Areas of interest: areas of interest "Commercial service"
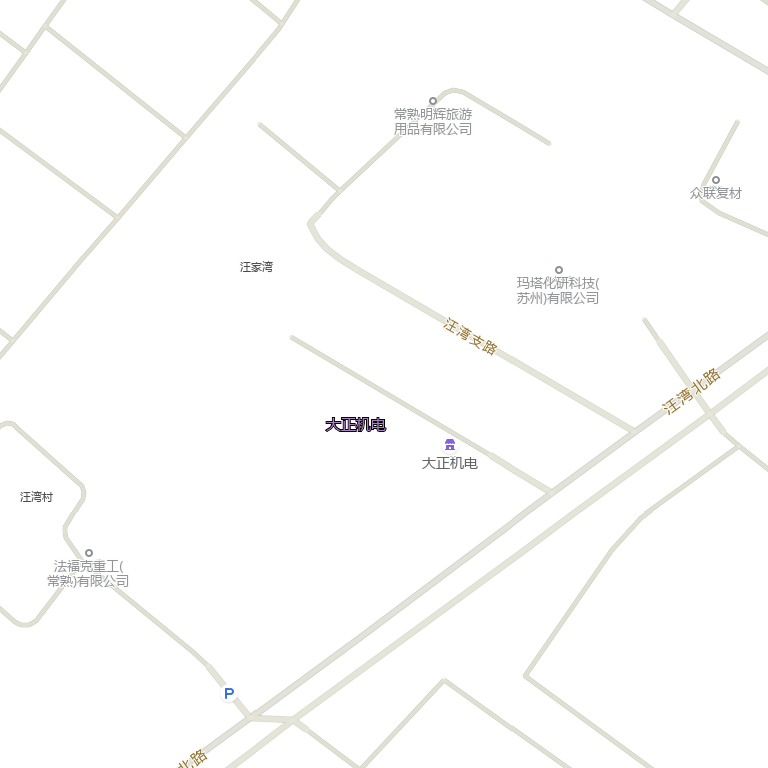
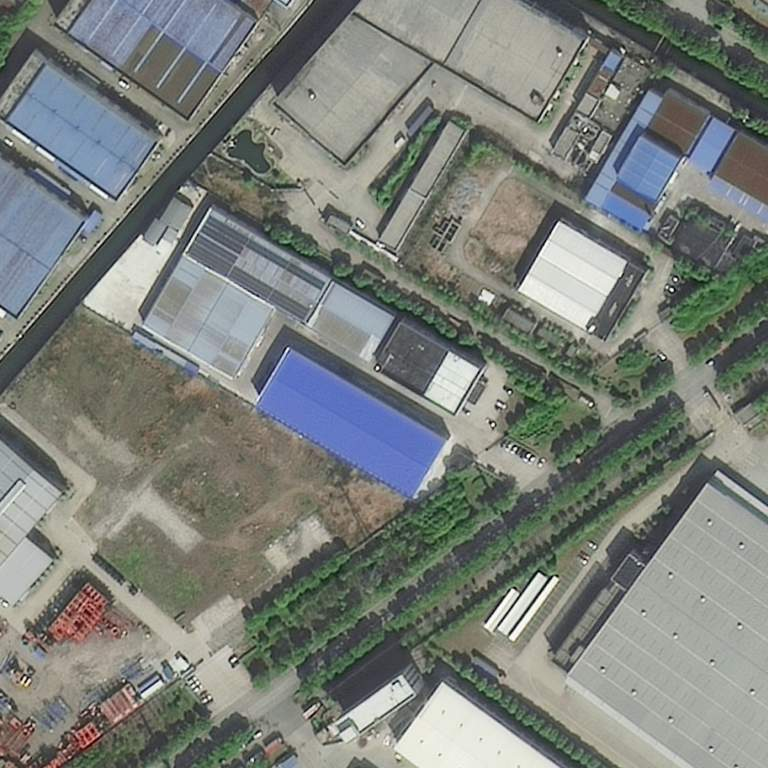